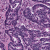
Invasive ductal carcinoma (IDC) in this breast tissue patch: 1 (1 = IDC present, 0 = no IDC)